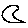
Label: moon